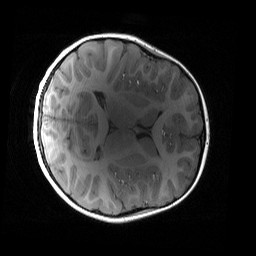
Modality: T1w
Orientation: axial
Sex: female
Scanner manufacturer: siemens
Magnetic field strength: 3 T
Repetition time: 1.9 s
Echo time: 0.00243 s